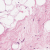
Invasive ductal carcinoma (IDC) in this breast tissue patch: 0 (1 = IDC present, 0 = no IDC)